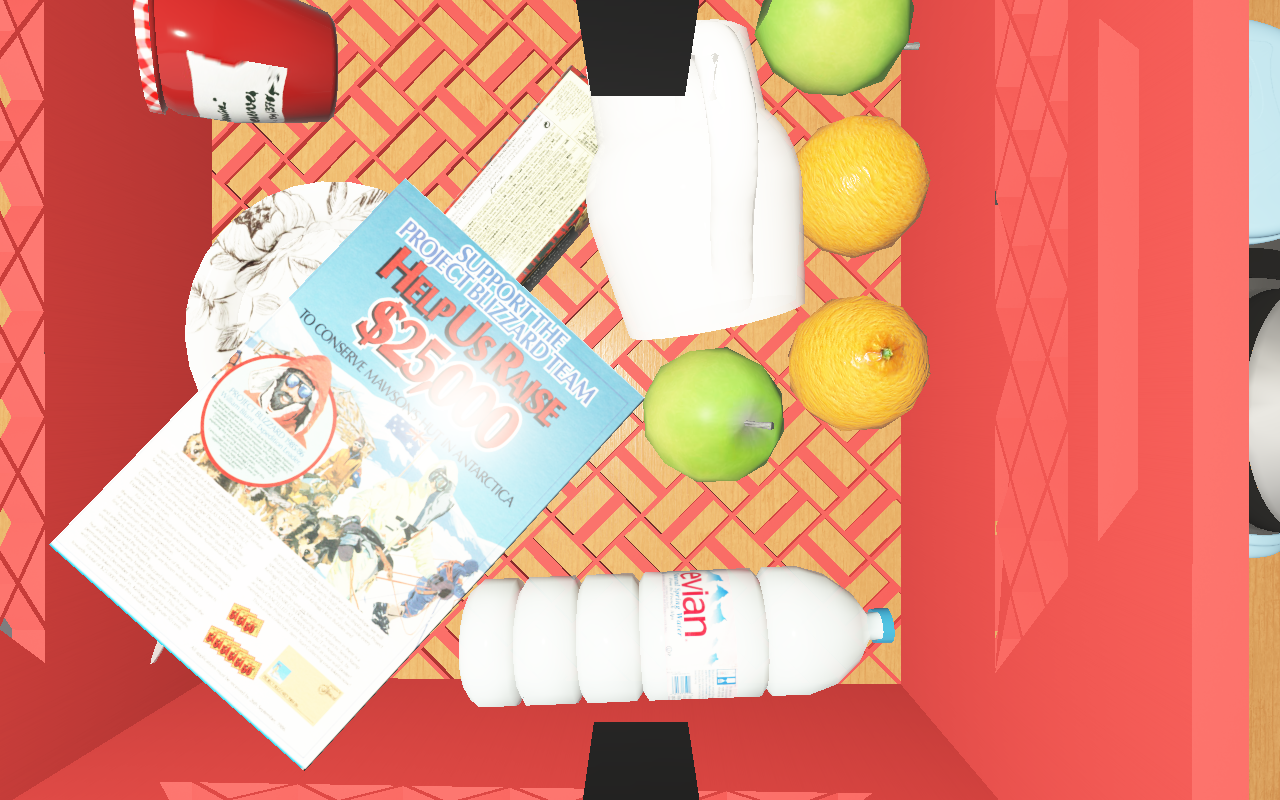
Objects in the scene:
apple
apple
plate
glass
jam jar
cereal box
cereal box
biscuit box